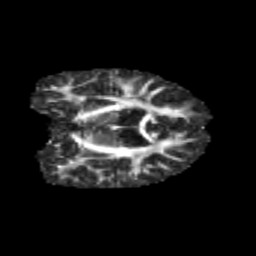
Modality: FA
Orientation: coronal
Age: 9
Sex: female
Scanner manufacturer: siemens
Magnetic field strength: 3 T
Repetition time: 3.8 s
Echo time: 0.07 s